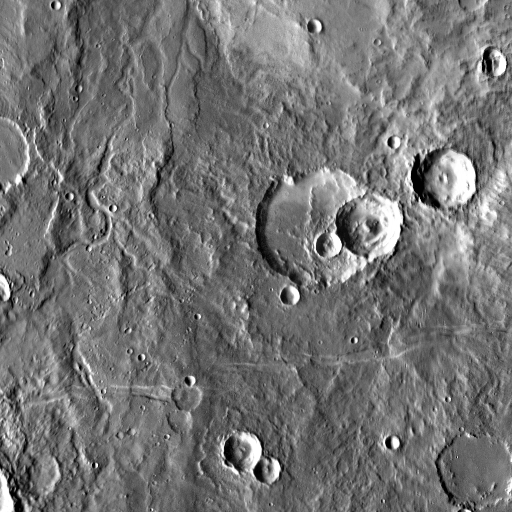
Crater classes present: Background, Other, Layered, Buried, Secondary